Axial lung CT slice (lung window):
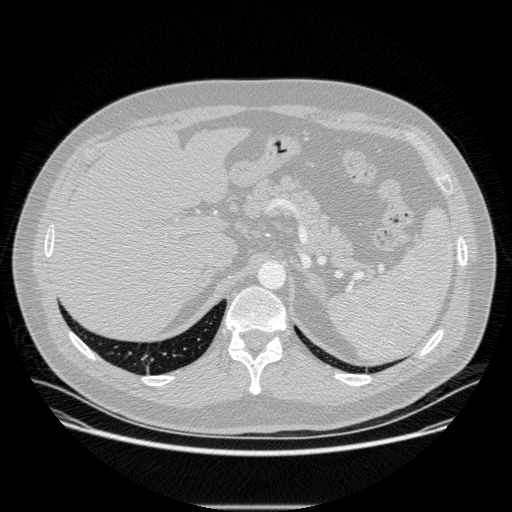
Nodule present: no